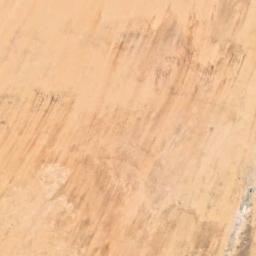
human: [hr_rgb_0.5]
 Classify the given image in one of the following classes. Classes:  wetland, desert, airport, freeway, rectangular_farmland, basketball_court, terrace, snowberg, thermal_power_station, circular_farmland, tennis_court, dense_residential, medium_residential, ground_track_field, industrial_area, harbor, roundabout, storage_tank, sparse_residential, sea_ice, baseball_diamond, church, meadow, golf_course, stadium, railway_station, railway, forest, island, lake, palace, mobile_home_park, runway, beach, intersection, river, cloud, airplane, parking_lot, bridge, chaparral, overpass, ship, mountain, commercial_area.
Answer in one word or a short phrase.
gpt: desert